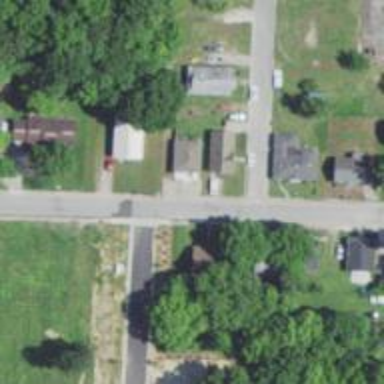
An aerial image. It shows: Residential road with sidewalk on the left.